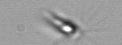
Label: Calciopappus